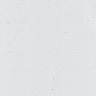
Metastatic tissue present: no